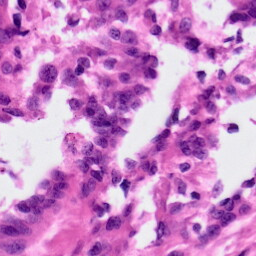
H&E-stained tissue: Ovarian